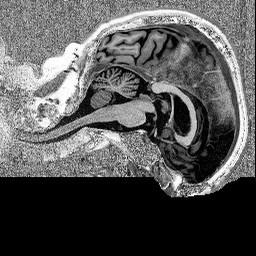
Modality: MP2RAGE
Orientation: sagittal
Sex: male